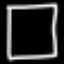
Label: square